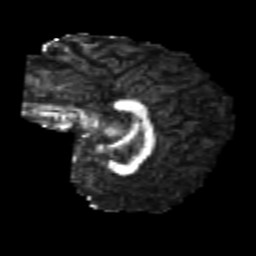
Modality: FA
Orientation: sagittal
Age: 22
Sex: female
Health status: healthy
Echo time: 0.074 s